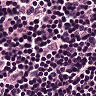
Metastatic tissue present: no